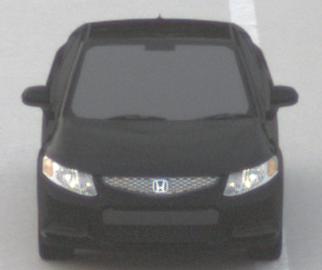
Make: Honda
Model: Civic Limousine 1.8
Detailed model: Civic (IX) Limousine
Model produced from: 2014/05
Model produced until: 2017/06
Doors: 4
Color: black
Road condition: dry road
Daytime: sunrise or sunset
Contrast: low contrast